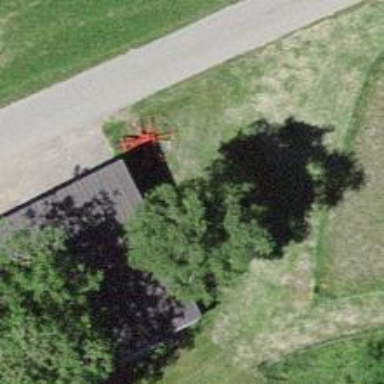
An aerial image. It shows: Shed.